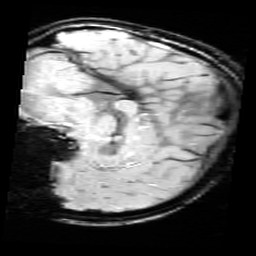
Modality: SWI
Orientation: sagittal
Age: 9
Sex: female
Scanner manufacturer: siemens
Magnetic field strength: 3 T
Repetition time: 0.027 s
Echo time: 0.02 s